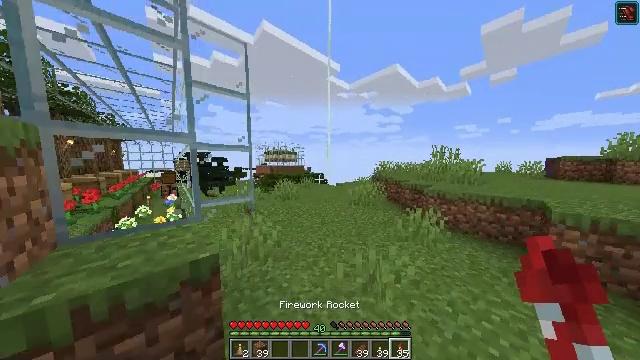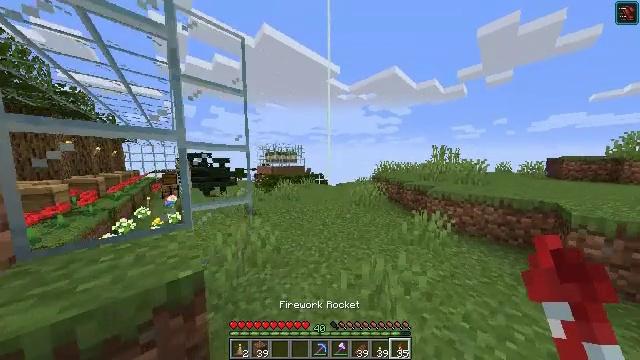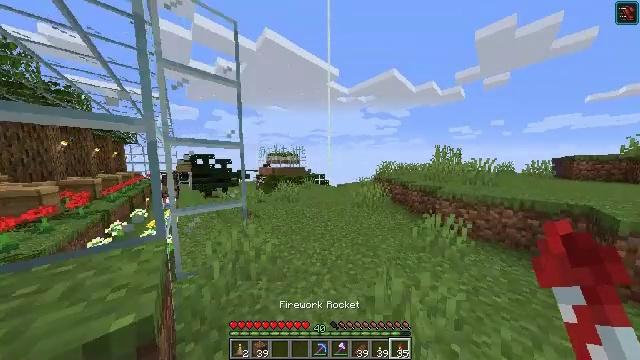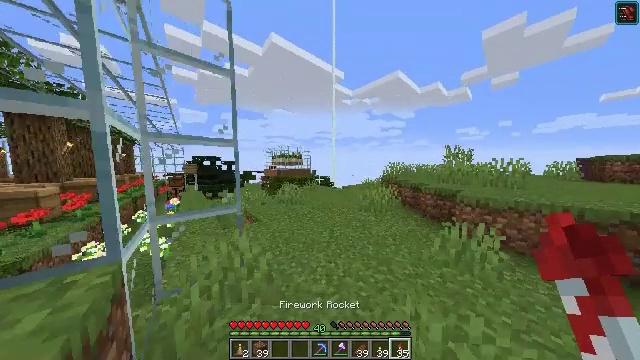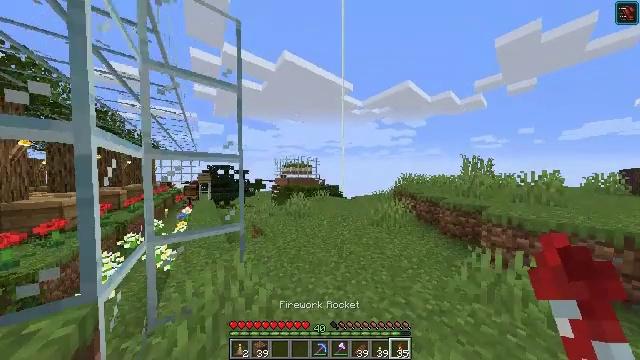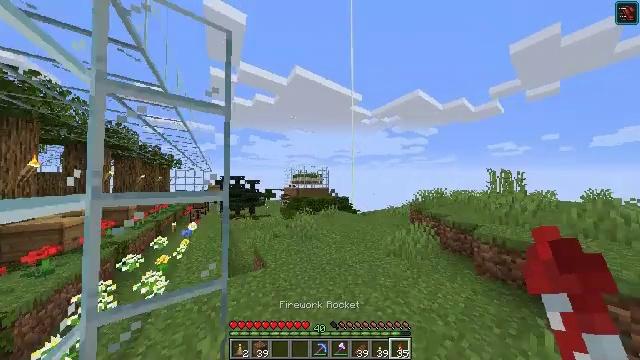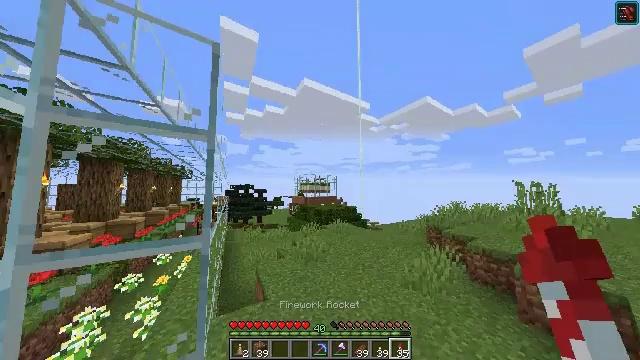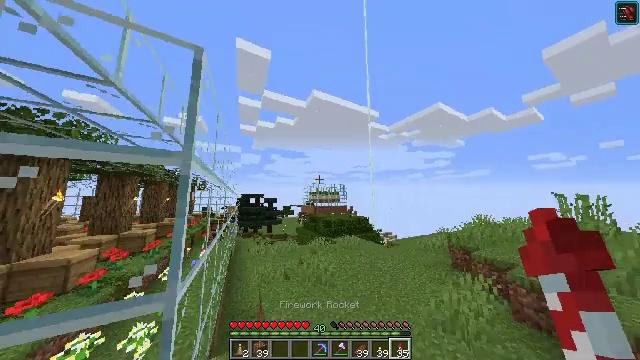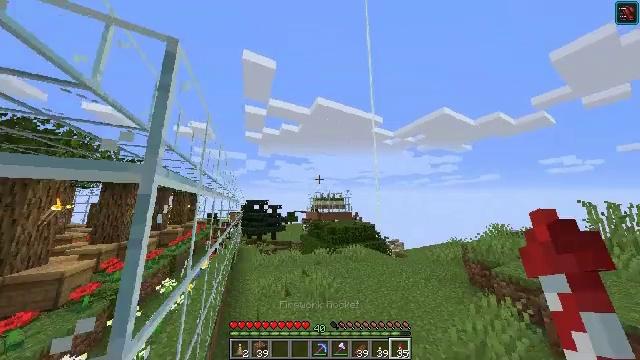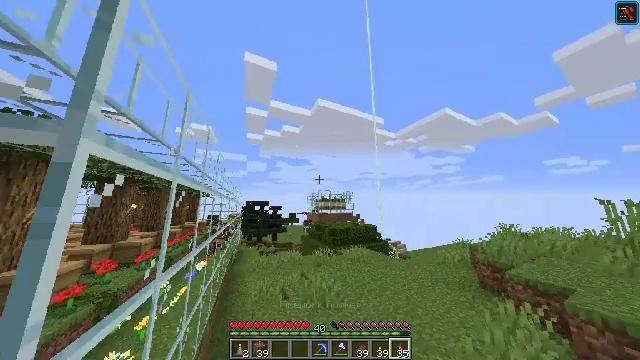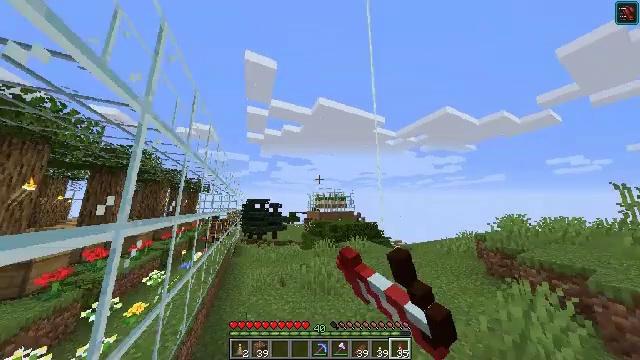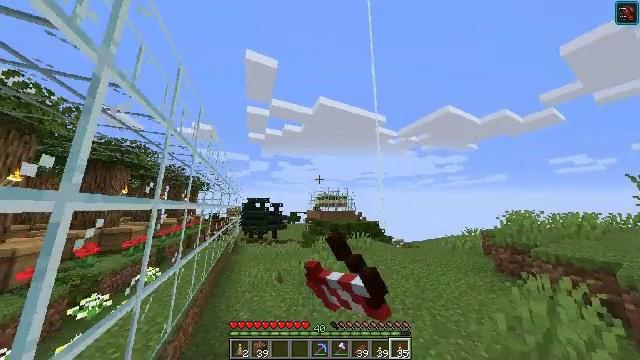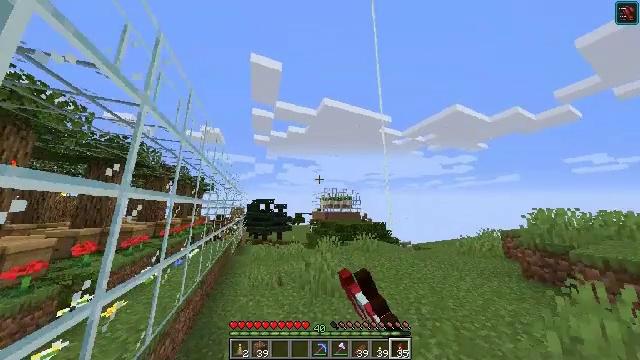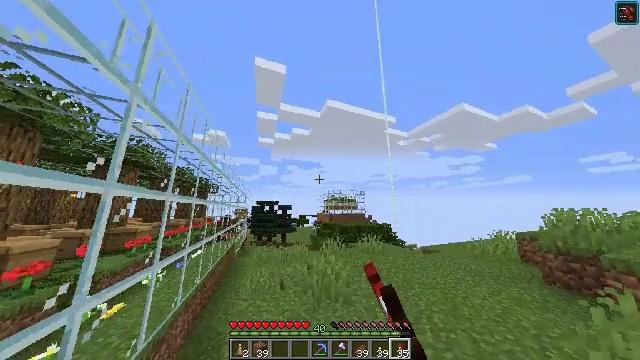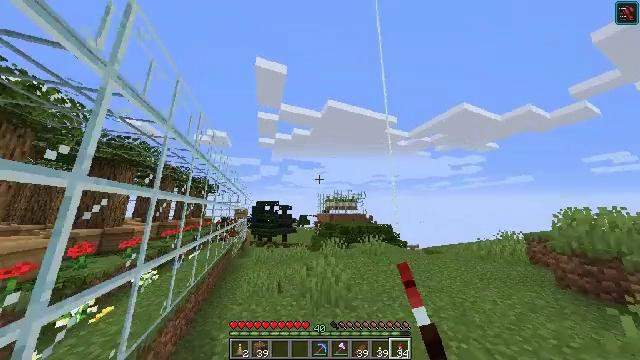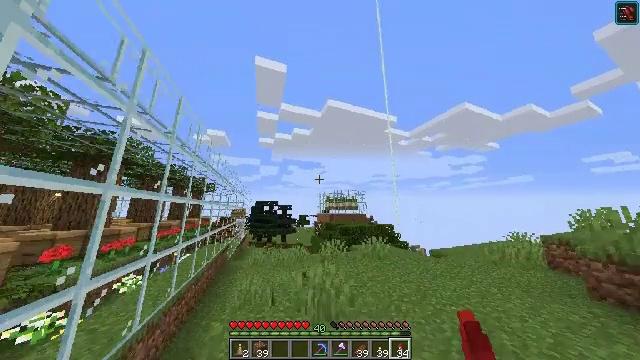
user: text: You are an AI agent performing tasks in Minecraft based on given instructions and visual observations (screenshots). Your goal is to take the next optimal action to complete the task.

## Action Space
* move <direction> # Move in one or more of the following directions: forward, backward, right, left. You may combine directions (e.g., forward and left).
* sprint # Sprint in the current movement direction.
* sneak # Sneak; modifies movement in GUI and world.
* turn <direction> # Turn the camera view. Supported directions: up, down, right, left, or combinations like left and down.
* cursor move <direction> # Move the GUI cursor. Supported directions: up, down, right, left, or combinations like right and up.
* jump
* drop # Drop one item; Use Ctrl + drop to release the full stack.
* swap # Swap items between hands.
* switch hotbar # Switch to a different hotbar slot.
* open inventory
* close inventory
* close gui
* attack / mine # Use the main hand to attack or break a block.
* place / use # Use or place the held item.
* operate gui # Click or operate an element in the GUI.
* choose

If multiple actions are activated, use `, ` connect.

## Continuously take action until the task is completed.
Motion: motion action
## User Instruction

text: Drop a potato.
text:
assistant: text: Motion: move forward
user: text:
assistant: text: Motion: move forward
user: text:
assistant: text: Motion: move forward, turn left
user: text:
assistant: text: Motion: move forward, turn left and up, jump
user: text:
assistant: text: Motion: move forward, turn left and up, jump
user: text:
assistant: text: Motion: move forward, turn left and up, jump
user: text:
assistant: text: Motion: move forward, turn left and up
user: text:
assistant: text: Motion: move forward, turn left and up, jump
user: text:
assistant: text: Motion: move forward, use / place, jump
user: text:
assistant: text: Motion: move forward, use / place
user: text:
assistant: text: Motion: move forward, use / place
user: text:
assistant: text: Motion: move forward, turn left
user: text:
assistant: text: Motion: move forward, turn left
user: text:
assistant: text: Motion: move forward
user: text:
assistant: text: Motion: move forward
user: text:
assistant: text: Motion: move forward
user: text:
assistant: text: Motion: move forward
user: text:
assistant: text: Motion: move forward
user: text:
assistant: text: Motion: move forward
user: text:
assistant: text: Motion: no_op
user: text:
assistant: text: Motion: no_op
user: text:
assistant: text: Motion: no_op
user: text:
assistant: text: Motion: no_op
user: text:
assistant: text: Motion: no_op
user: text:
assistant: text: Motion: no_op
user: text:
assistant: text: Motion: turn left
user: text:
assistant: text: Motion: no_op
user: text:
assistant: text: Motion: no_op
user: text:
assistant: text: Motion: turn left
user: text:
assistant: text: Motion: turn left